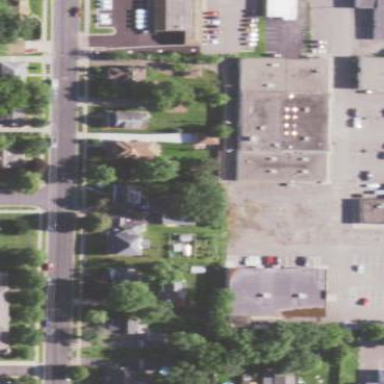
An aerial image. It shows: Building.